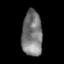
Tissue: lung
Cell type: Others
Senescence score: 0.207
Nuclear area (px): 905
Mean DAPI intensity: 121.341